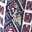
Label: 4